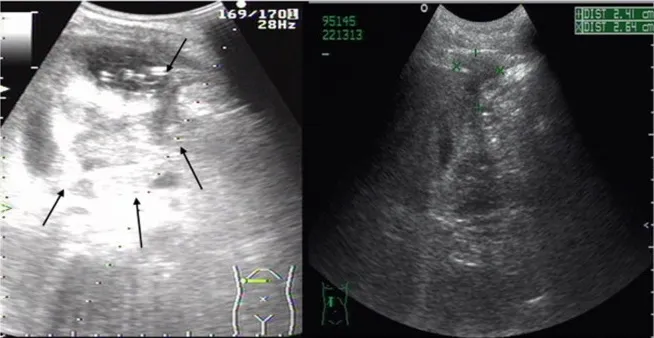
Abdominal ultrasonography scan of liver abscess in right lobe of the liver. Large (82 mm x 78 mm) multiple low-signal areas (shown by arrows) were detected before percutaneous abscess drainage. Its size (+, x) was greatly reduced after percutaneous liver abscess drainage.
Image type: radiology (ultrasound)